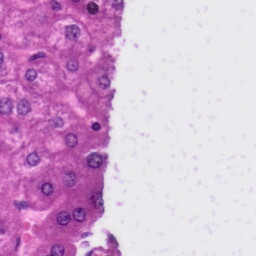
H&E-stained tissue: Liver